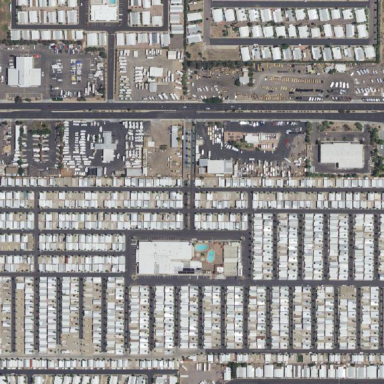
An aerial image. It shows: Residential area with caravan site for tourists.